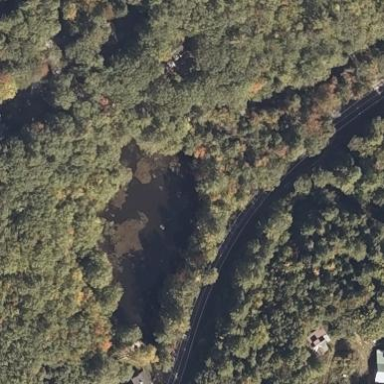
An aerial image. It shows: Peaceful pond surrounded by nature.